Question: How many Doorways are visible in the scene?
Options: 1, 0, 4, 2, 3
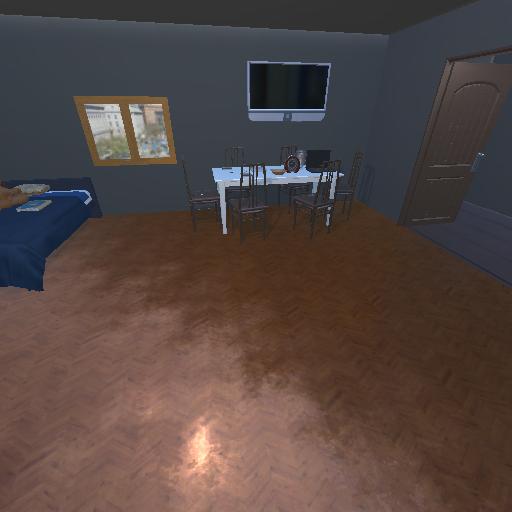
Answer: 1